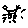
Label: bird